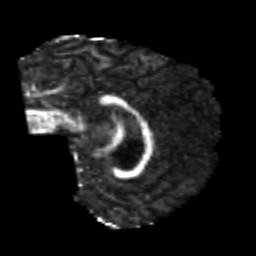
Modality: FA
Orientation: sagittal
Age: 24
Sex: male
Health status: healthy
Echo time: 0.074 s